Aerial crown-view tile of a tropical tree (Barro Colorado Island, Panama), acquired 20241112:
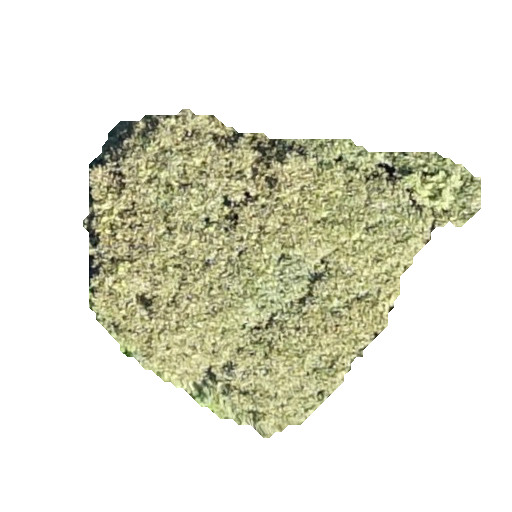
Species: Dipteryx oleifera
GBIF accepted scientific name: Dipteryx oleifera
Crown area: 129.175 m²